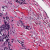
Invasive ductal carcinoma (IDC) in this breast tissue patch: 1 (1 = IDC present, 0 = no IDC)